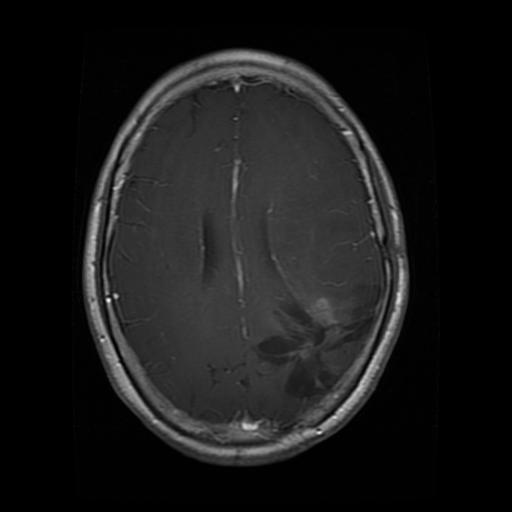
Label: glioma